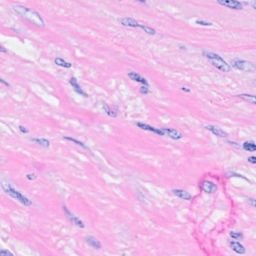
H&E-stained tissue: Breast